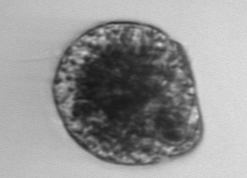
Label: Vicicitus_globosus